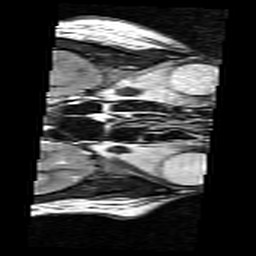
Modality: T2w
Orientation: axial
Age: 35
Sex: female
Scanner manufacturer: siemens
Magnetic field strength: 3 T
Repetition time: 7 s
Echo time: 0.085 s